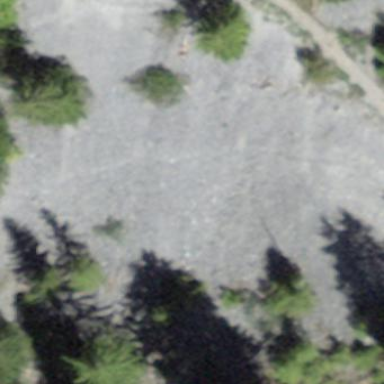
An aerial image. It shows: Natural scree.